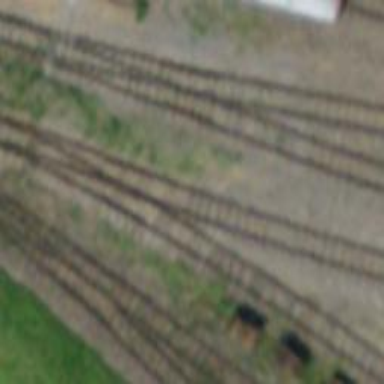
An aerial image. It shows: Narrow-gauge railway with one track passing through service yard.